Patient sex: M
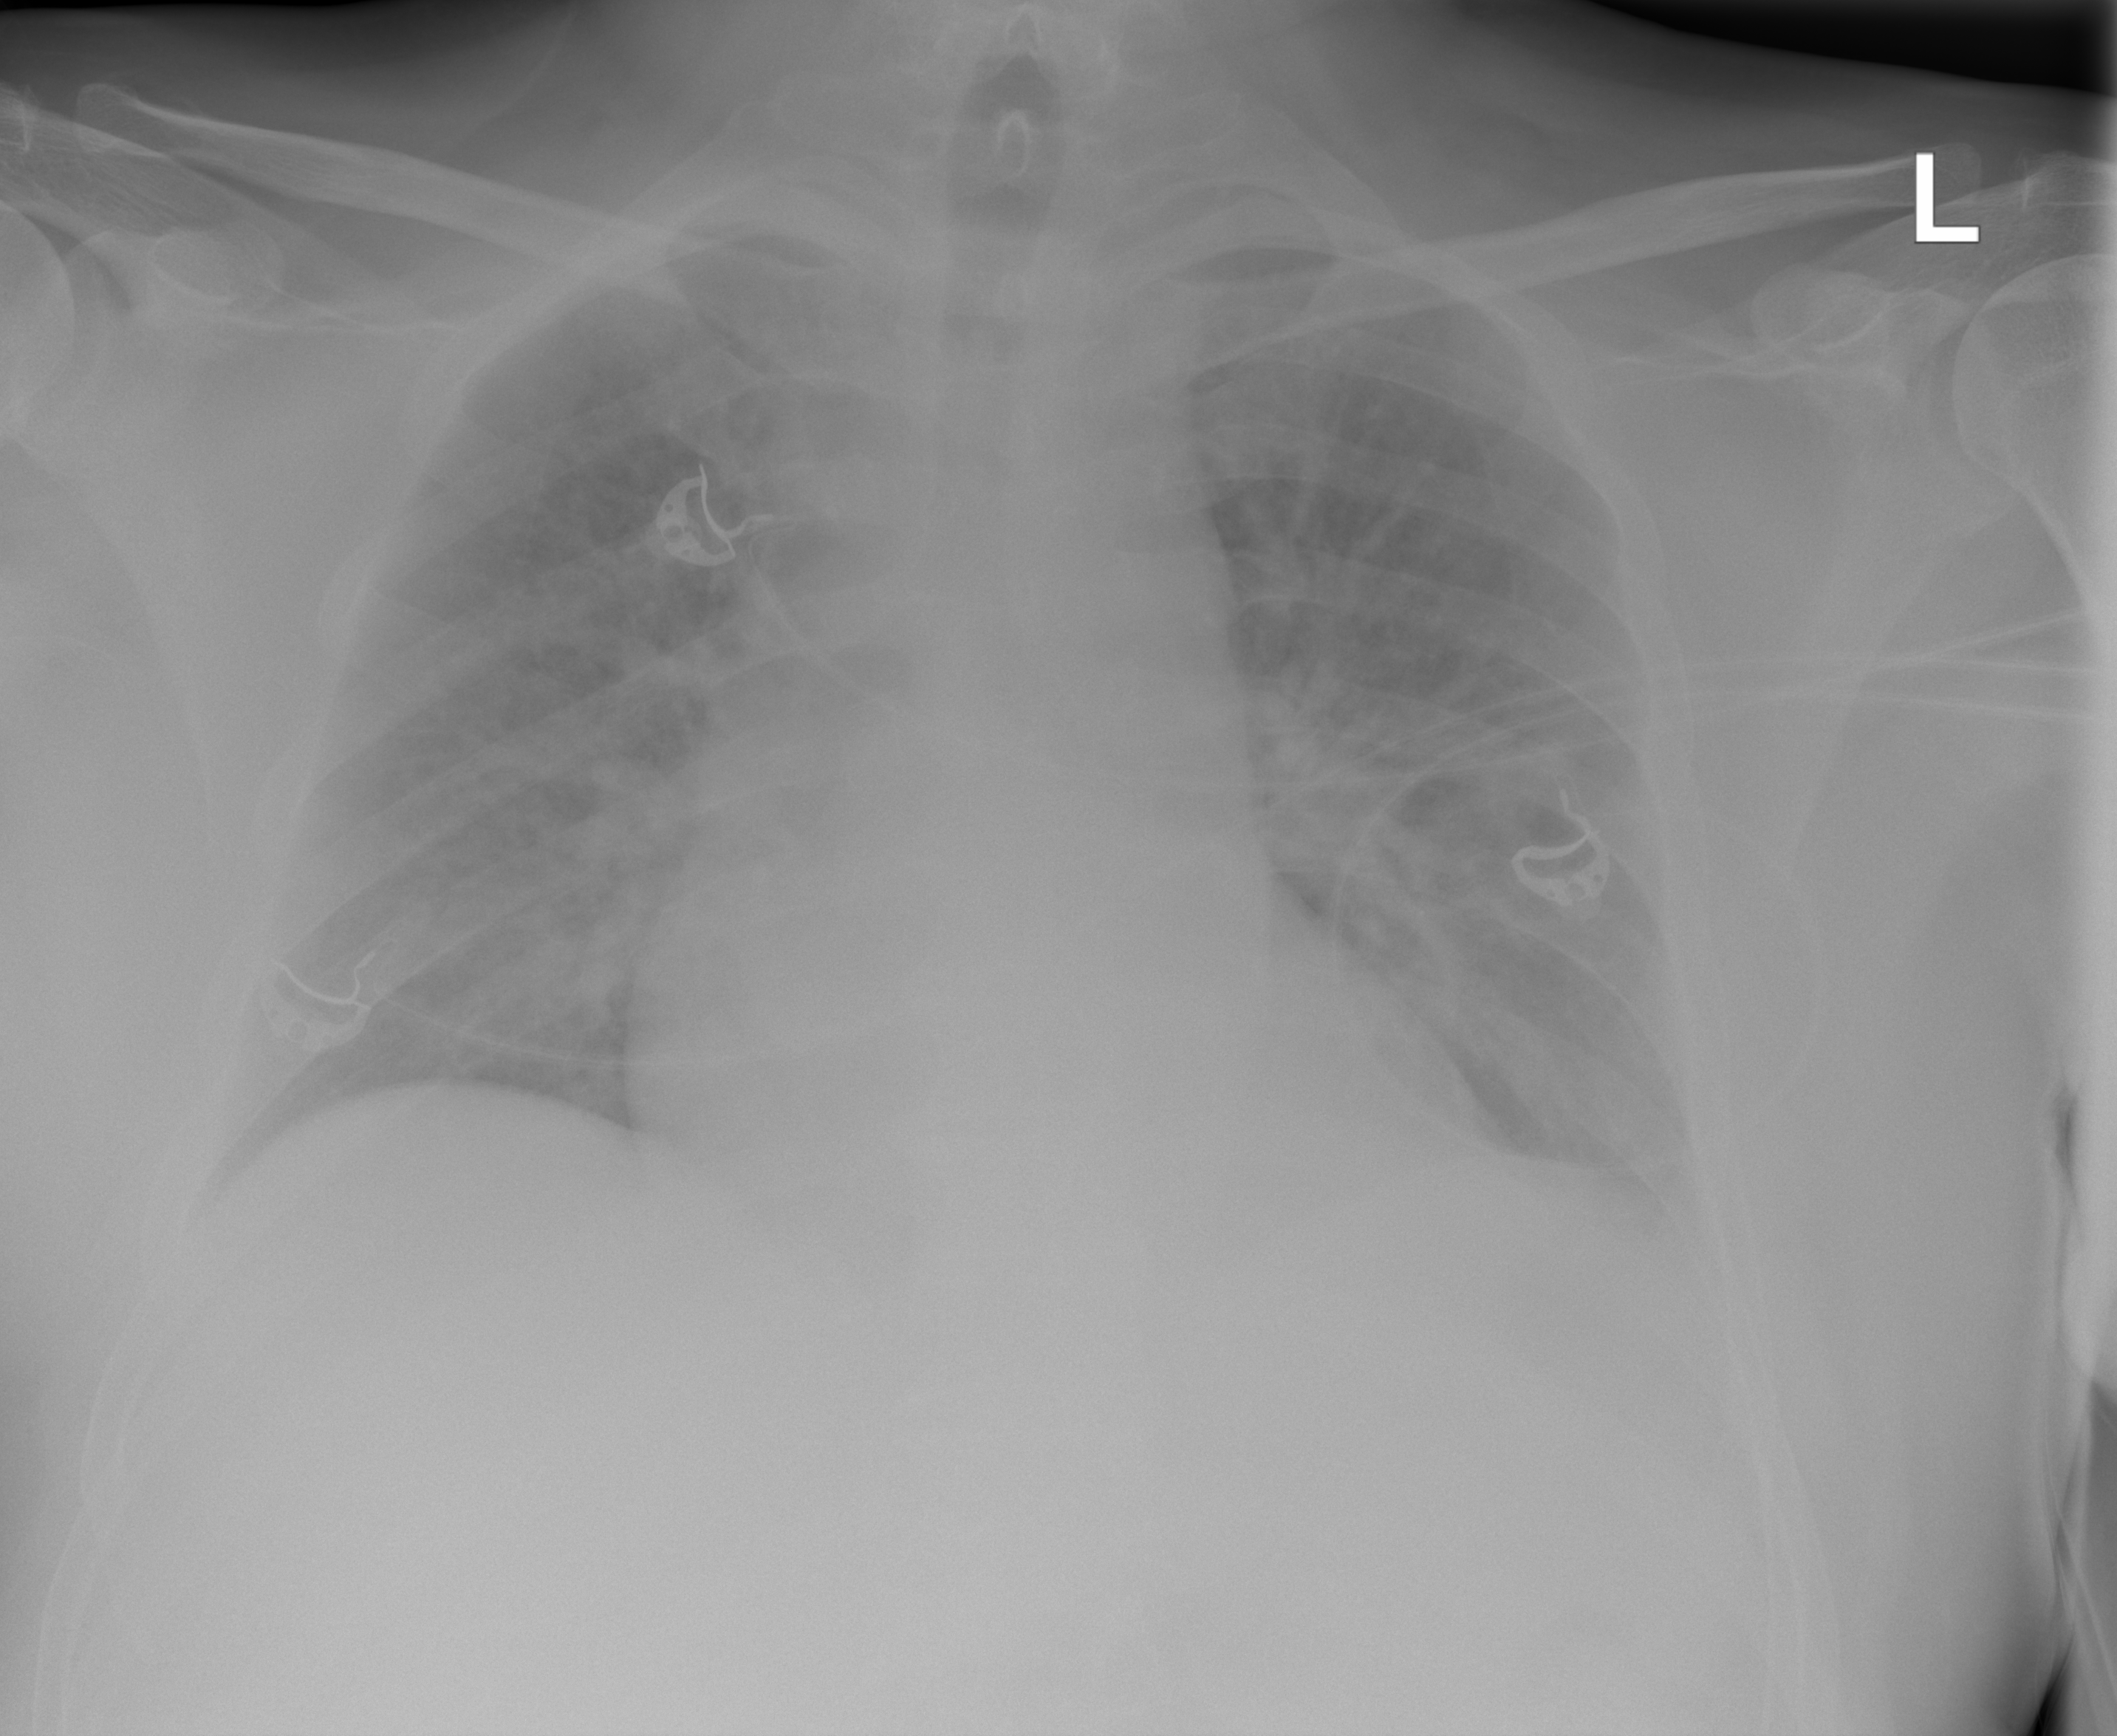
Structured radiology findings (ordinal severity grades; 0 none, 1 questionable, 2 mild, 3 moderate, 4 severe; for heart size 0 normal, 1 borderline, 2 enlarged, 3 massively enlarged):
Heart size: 2
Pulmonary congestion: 2
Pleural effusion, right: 2
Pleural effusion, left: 2
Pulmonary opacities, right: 2
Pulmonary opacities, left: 2
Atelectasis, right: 0
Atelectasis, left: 0